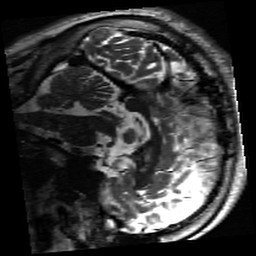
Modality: inplaneT2
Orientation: sagittal